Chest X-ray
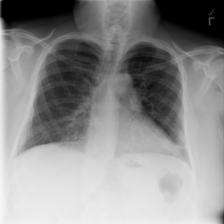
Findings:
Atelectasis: negative
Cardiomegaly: negative
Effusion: negative
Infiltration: negative
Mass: negative
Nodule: negative
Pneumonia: negative
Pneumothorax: negative
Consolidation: negative
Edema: negative
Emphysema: negative
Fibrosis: negative
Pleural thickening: negative
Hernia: negative